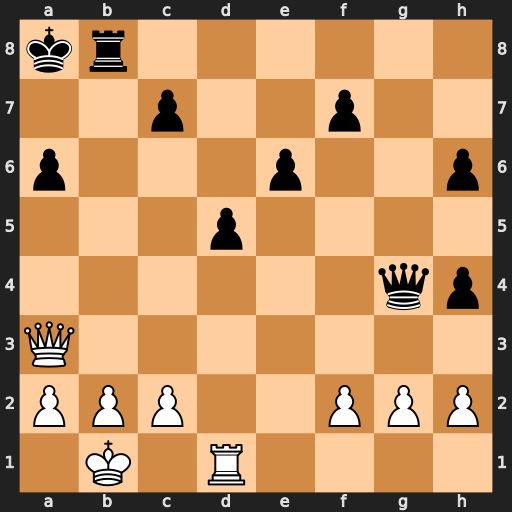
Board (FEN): kr6/2p2p2/p3p2p/3p4/6qp/Q7/PPP2PPP/1K1R4
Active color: w
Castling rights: -
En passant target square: -
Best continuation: Qxa6#